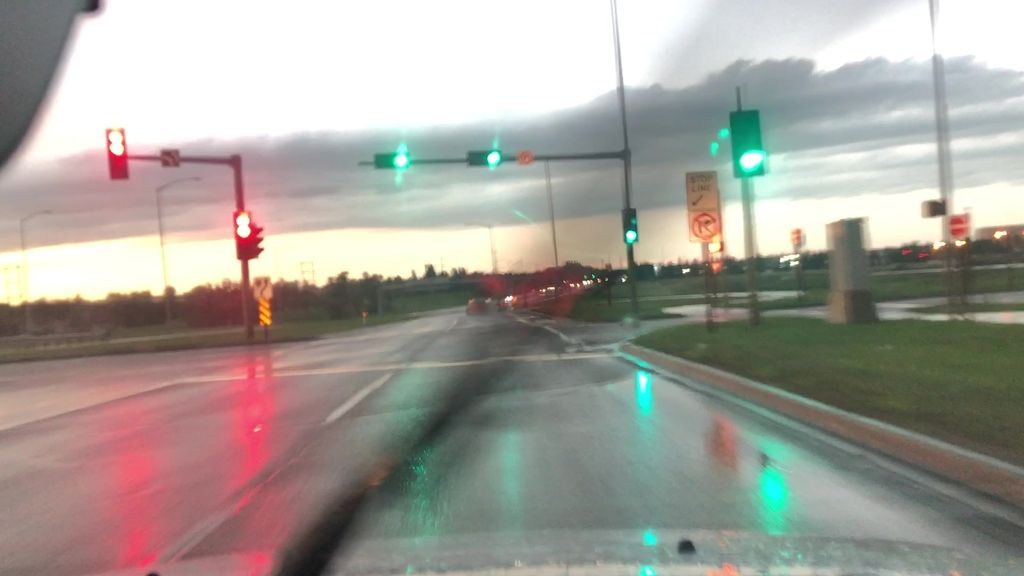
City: edmonton